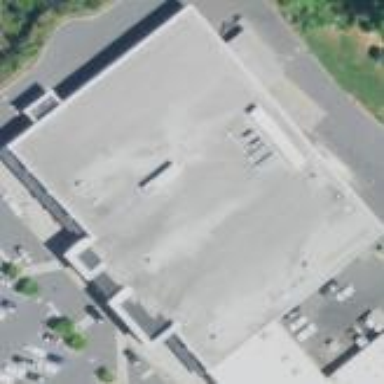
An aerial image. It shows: Supermarket located in building.